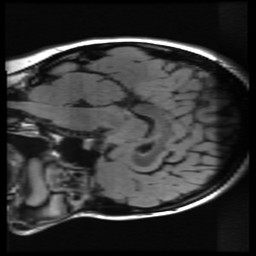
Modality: FLAIR
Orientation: sagittal
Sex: female
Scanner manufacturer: ge
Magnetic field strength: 3 T
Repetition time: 9 s
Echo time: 0.1216 s